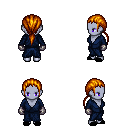
a pixel art fantasy rpg character, female body template, dark elf, purple skin, blue robe, white pants, dark blonde ponytail hairstyle, metal gloves, black slippers, four views (front, back, left, right), 2x2 character sprite sheet, small pixel art, hard edges, no anti-aliasing